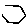
Label: hexagon